Platform: Mobile
Application: Arc Browser
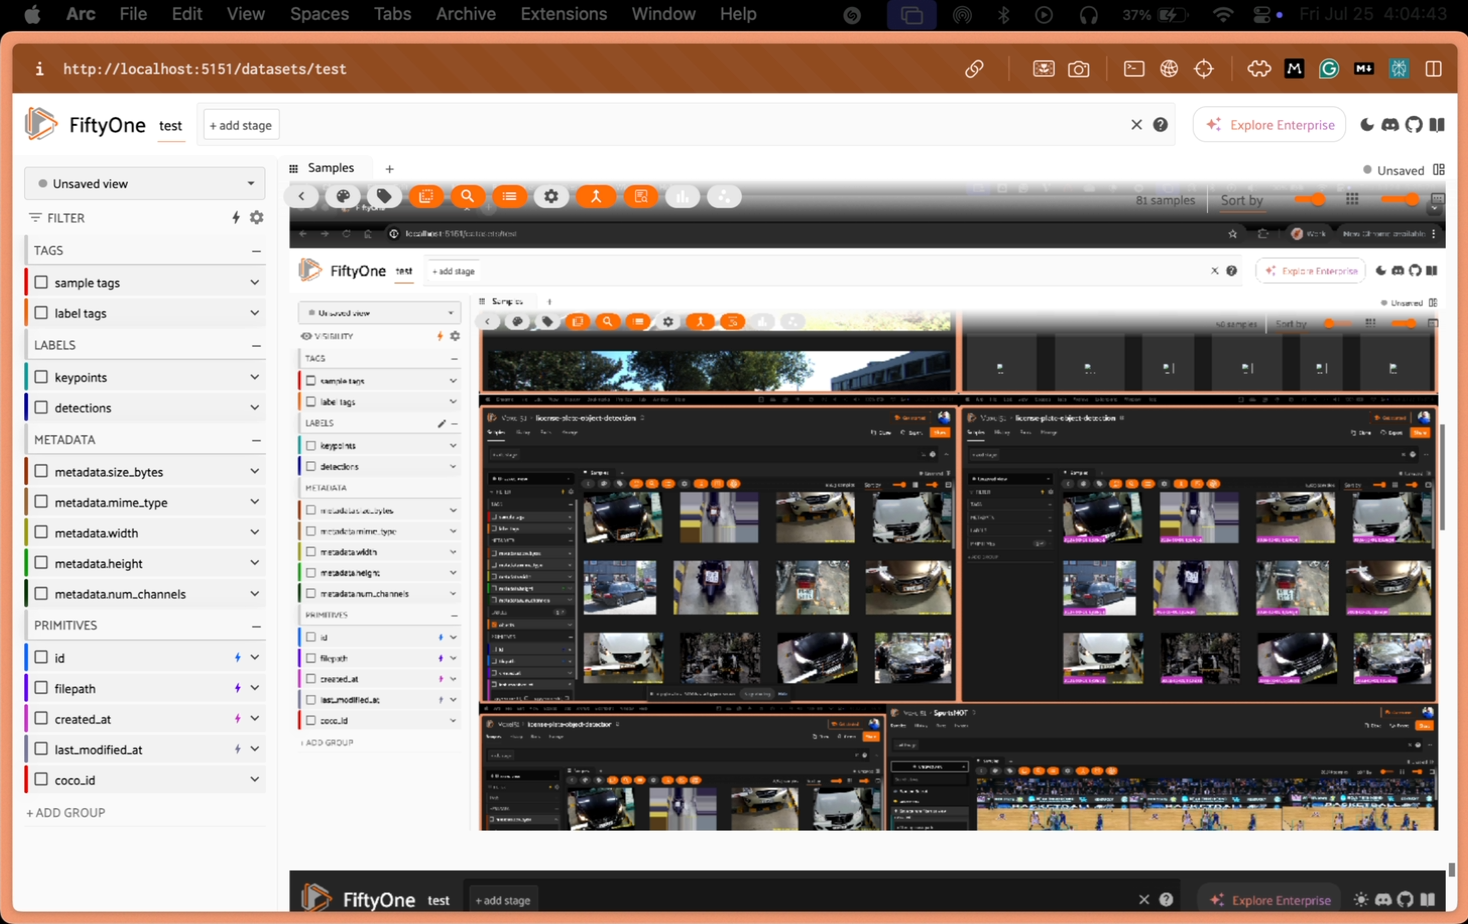
task_description: Hide the sidebar
action_type: click
element_info: Icon

task_description: Open the color settings menu
action_type: click
element_info: Icon

task_description: Tag samples or labels
action_type: click
element_info: Icon

task_description: Open the embeddings panel
action_type: click
element_info: Icon

task_description: Open the histogram panel
action_type: click
element_info: Icon

task_description: Open the sort by text similarity menu in the actions row toolbar
action_type: click
element_info: Icon

task_description: Clear all view stages that have been applied to this dataset
action_type: click
element_info: Icon

task_description: Turn on dark mode
action_type: click
element_info: Icon

task_description: Read the documentation for FiftyOne
action_type: click
element_info: Icon

task_description: What is the name of this dataset
action_type: hover
element_info: Menu Item

task_description: Open display options menu
action_type: click
element_info: Icon

task_description: Open keyword search menu
action_type: click
element_info: Icon

task_description: Apply a view stage to this dataset using the view bar
action_type: select
element_info: Menu Item

task_description: Enable query performance
action_type: click
element_info: Icon

task_description: Minimize the tags group in the sidebar
action_type: click
element_info: Icon

task_description: Show available filter options for the sample tags field
action_type: click
element_info: Icon

task_description: Show available filter options for the label tags field
action_type: click
element_info: Icon

task_description: Collapse and minimize the labels group in the sidebar
action_type: click
element_info: Icon

task_description: Show available filter options for the keypoints field
action_type: click
element_info: Icon

task_description: Show available filter options for the detections field
action_type: click
element_info: Icon

task_description: Minimize the metadata group in the sidebar
action_type: click
element_info: Icon

task_description: Show available filter options for the metadata.size_bytes field
action_type: click
element_info: Icon

task_description: Show available filter options for the metadata.mime_type field
action_type: click
element_info: Icon

task_description: Show available filter options for the metadata.width field
action_type: click
element_info: Icon

task_description: Show available filter options for the metadata.height field
action_type: click
element_info: Icon

task_description: Show available filter options for the metadata.num_channels field
action_type: click
element_info: Icon

task_description: Collapse and minimize the primitives group in the sidebar
action_type: click
element_info: Icon

task_description: Show available filter options for the id field in the primitives group
action_type: click
element_info: Icon

task_description: Show available filter options for the filepath field in the primitives group
action_type: click
element_info: Icon

task_description: Show available filter options for the created_at field in the primitives group
action_type: click
element_info: Icon

task_description: Show available filter options for the last_modified_at field in the primitives group
action_type: click
element_info: Icon

task_description: Show available filter options for the coco_id field in the primitives group
action_type: click
element_info: Icon

task_description: Display the keypoints on the samples in the samples panel
action_type: click
element_info: Checkbox

task_description: Show the detections on the samples in the samples panel
action_type: click
element_info: Checkbox

task_description: Open a new panel
action_type: click
element_info: Icon

task_description: Find the number of samples in this dataset
action_type: hover
element_info: Text

task_description: Show the height of samples in the samples panel
action_type: click
element_info: Checkbox

task_description: Display metadata.width on the samples in the samples panel
action_type: click
element_info: Checkbox
task_description: Open the saved views menu
action_type: click
element_info: Menu Item

task_description: Open the workspaces menu to see if there are any saved workspaces or create a new workspace
action_type: click
element_info: Button

task_description: Find the sidebar
action_type: hover
element_info: Menu Item

task_description: Find the view bar
action_type: hover
element_info: Menu Item

task_description: Find the actions row toolbar
action_type: hover
element_info: Menu Item

task_description: Find the samples panel in the current workspace
action_type: hover
element_info: Menu Item

action_type: click

task_description: Reset spacing of samples in the samples panel
action_type: click
element_info: Icon

task_description: Reset zoom and thumbnail size
action_type: click
element_info: Icon